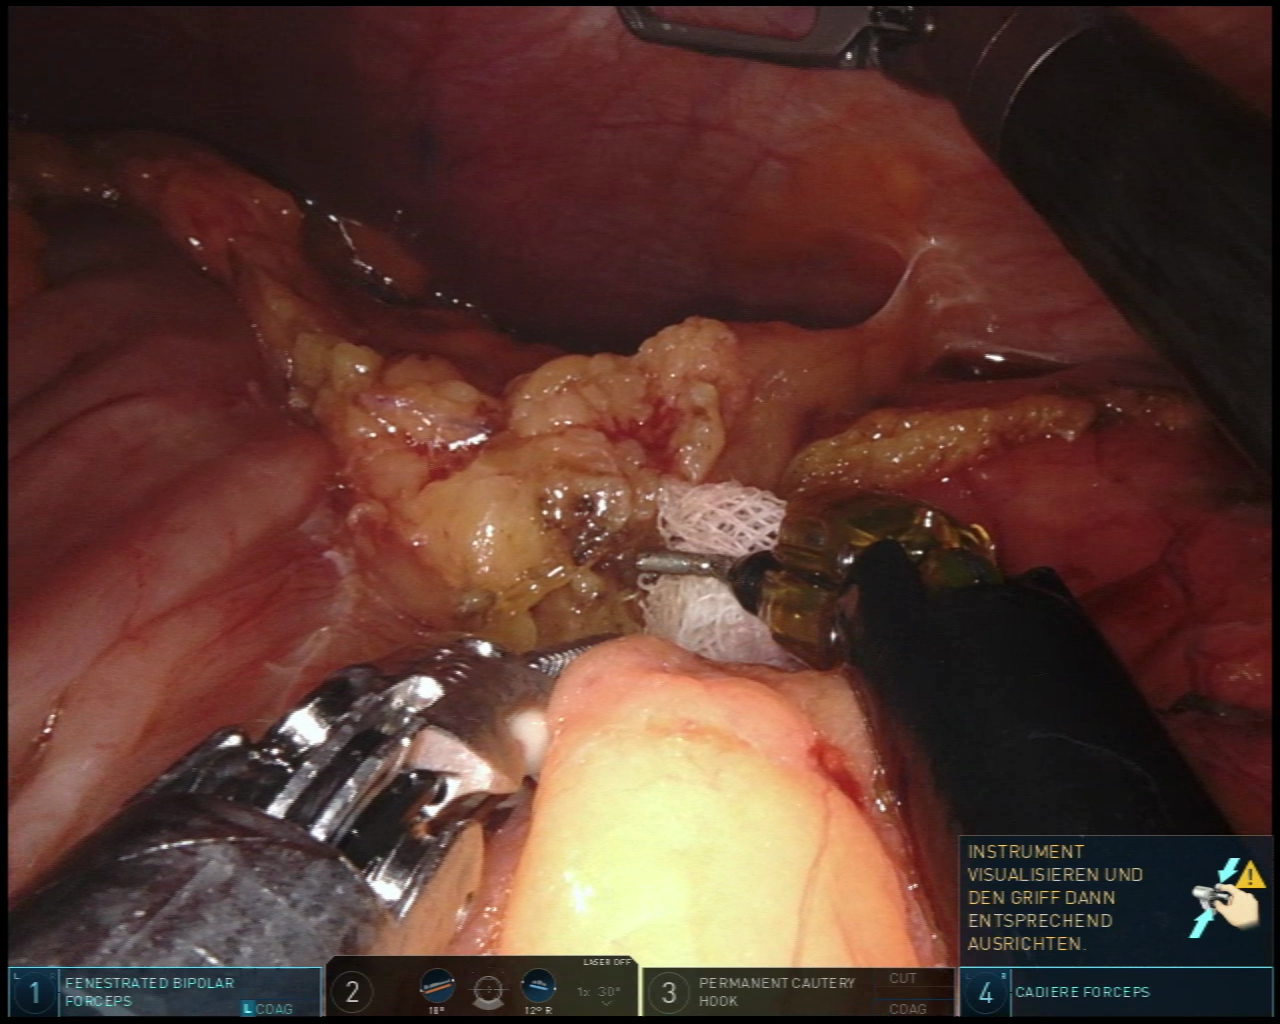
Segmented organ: spleen
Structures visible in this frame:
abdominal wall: yes
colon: yes
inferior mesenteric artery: no
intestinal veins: no
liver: no
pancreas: no
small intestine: no
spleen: yes
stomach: no
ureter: no
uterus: no
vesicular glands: no